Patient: sex F, age 57
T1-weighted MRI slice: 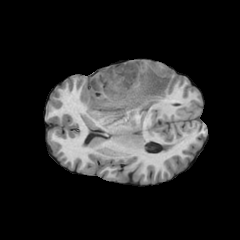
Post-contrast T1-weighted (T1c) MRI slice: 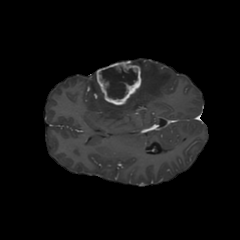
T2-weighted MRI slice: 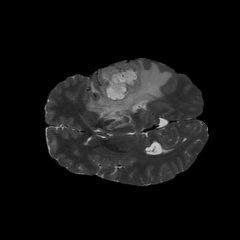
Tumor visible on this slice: yes
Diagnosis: Glioblastoma, IDH-wildtype
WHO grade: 4